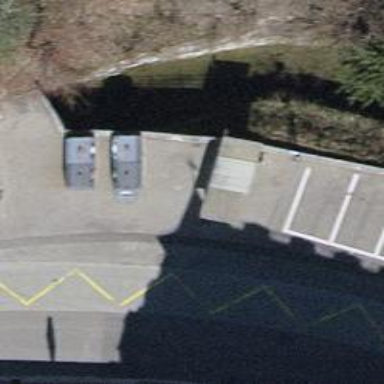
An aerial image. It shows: Recycling container for recycling.